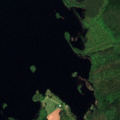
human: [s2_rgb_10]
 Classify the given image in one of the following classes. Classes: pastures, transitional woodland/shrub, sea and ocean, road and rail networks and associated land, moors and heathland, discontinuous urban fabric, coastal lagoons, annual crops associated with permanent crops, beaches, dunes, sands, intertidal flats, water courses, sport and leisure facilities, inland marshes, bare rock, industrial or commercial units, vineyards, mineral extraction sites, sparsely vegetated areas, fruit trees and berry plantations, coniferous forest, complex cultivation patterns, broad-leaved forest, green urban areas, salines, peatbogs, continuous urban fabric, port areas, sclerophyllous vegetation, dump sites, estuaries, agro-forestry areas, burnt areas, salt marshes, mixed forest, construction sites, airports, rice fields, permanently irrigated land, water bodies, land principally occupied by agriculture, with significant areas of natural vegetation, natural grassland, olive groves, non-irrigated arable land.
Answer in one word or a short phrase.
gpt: coniferous forest, mixed forest, water bodies